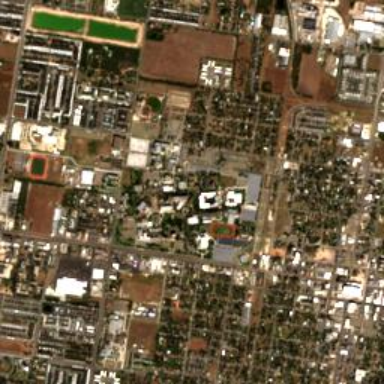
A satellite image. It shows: University.